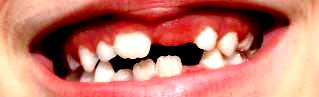
Condition: hypodontia